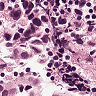
Metastatic tissue present: yes